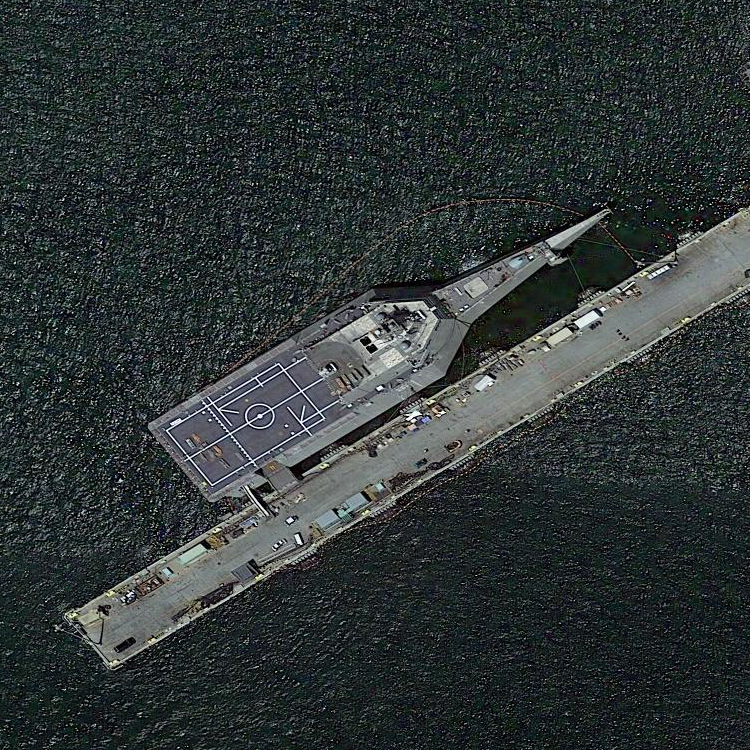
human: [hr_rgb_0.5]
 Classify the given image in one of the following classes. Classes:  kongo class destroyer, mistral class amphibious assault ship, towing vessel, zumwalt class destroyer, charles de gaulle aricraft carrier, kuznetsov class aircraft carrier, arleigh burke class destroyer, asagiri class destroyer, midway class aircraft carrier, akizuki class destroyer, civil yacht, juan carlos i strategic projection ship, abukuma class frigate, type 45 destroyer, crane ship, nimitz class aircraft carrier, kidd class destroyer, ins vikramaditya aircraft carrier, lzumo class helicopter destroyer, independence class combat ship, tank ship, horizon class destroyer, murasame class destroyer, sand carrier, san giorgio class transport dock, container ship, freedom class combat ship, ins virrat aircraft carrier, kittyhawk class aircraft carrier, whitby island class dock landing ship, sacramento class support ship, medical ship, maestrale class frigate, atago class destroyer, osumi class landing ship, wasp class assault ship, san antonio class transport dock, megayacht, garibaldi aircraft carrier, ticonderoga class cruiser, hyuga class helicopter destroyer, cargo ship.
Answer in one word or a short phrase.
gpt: Independence class combat ship